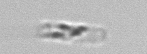
Label: Cerataulina_pelagica